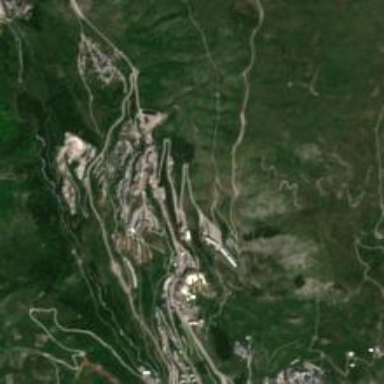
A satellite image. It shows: Downhill ski slope.